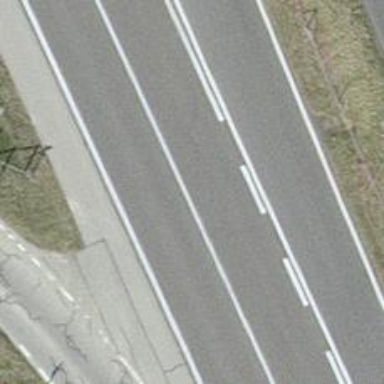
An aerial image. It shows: Motorway junction.